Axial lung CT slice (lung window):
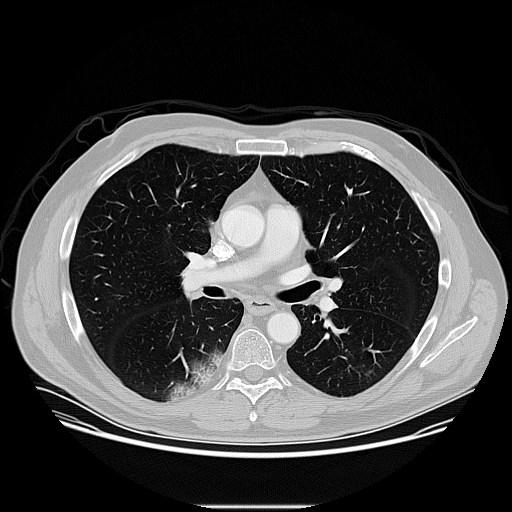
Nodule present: no